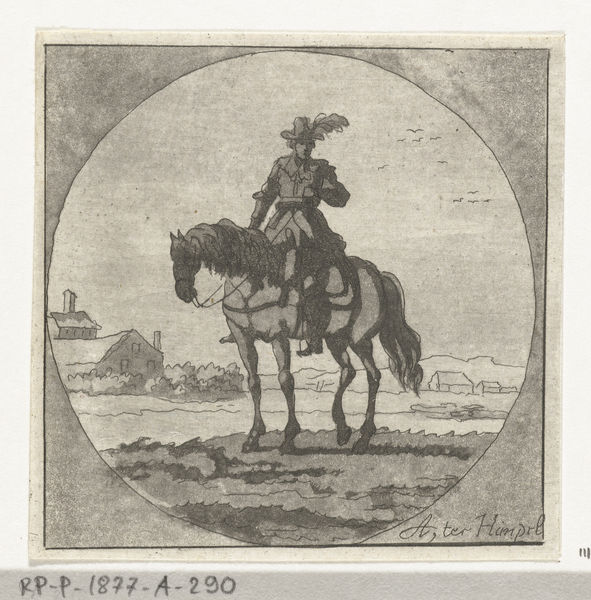
Titel: Ruiter op staand paard in medaillon
Künstler: Anthonie van den Bos
Standort: Amsterdam
Institution: Rijksmuseum
Schlagwörter: hat, white, windows, feather, clouds, man, sky, tree, building, hill, house, trees, grass, drawing, hillside, birds, boots, town, person, design, farm, horse, bridle, mane, general, rein, saddle, landscae, 1877, fench, gound, 높은 신분으로 보이는 한 남자가 말을 타고있다, 저 멀리 전원의 집들이 간간이 보이는 드넓은 들판 위에 오롯이 서있다, 하늘에는 멀리서 새들이 날갯짓을 하고있다, 말이 밟고 있는 들판의 풀이 푸르다, don quijote, man on a horse, gentleman on a horse, mounted man